Field crop: tomato
Growth stage: 1
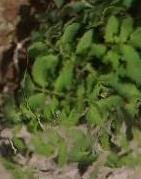
Species: tomato